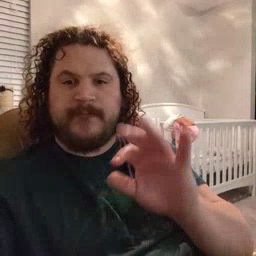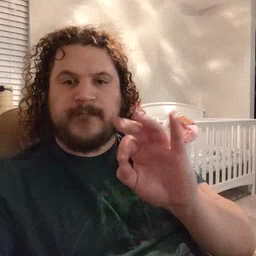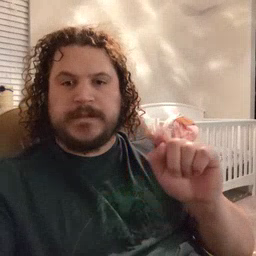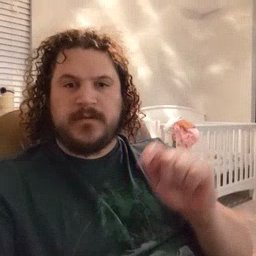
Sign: feet